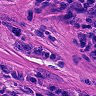
Metastatic tissue present: no